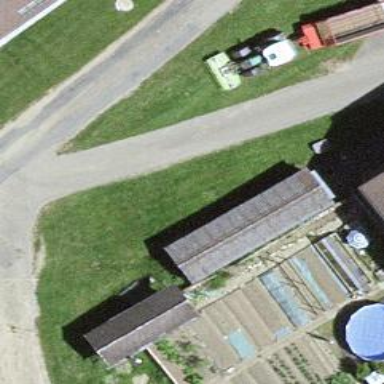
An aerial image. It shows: Garage.